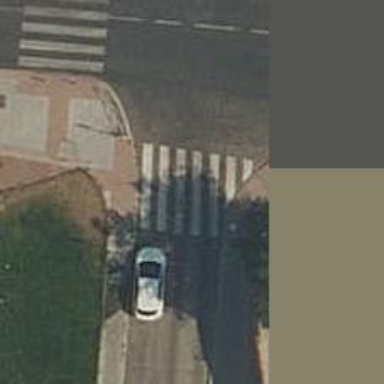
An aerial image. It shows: Uncontrolled zebra crossing on the road.